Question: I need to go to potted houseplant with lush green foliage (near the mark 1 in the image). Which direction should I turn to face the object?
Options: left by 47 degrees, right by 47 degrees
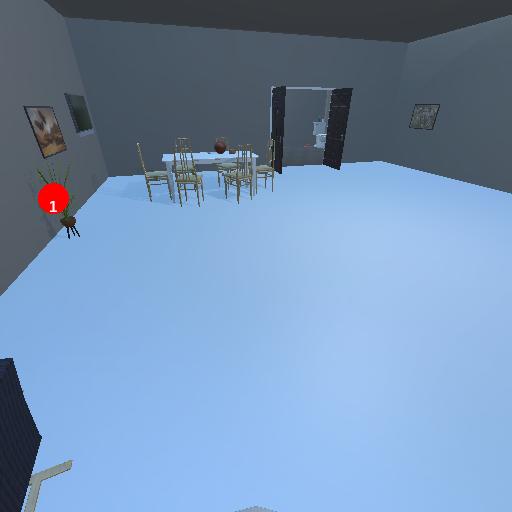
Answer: left by 47 degrees